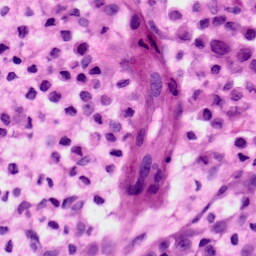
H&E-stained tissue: Skin